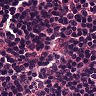
Metastatic tissue present: no